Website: macys
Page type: customer-info-address
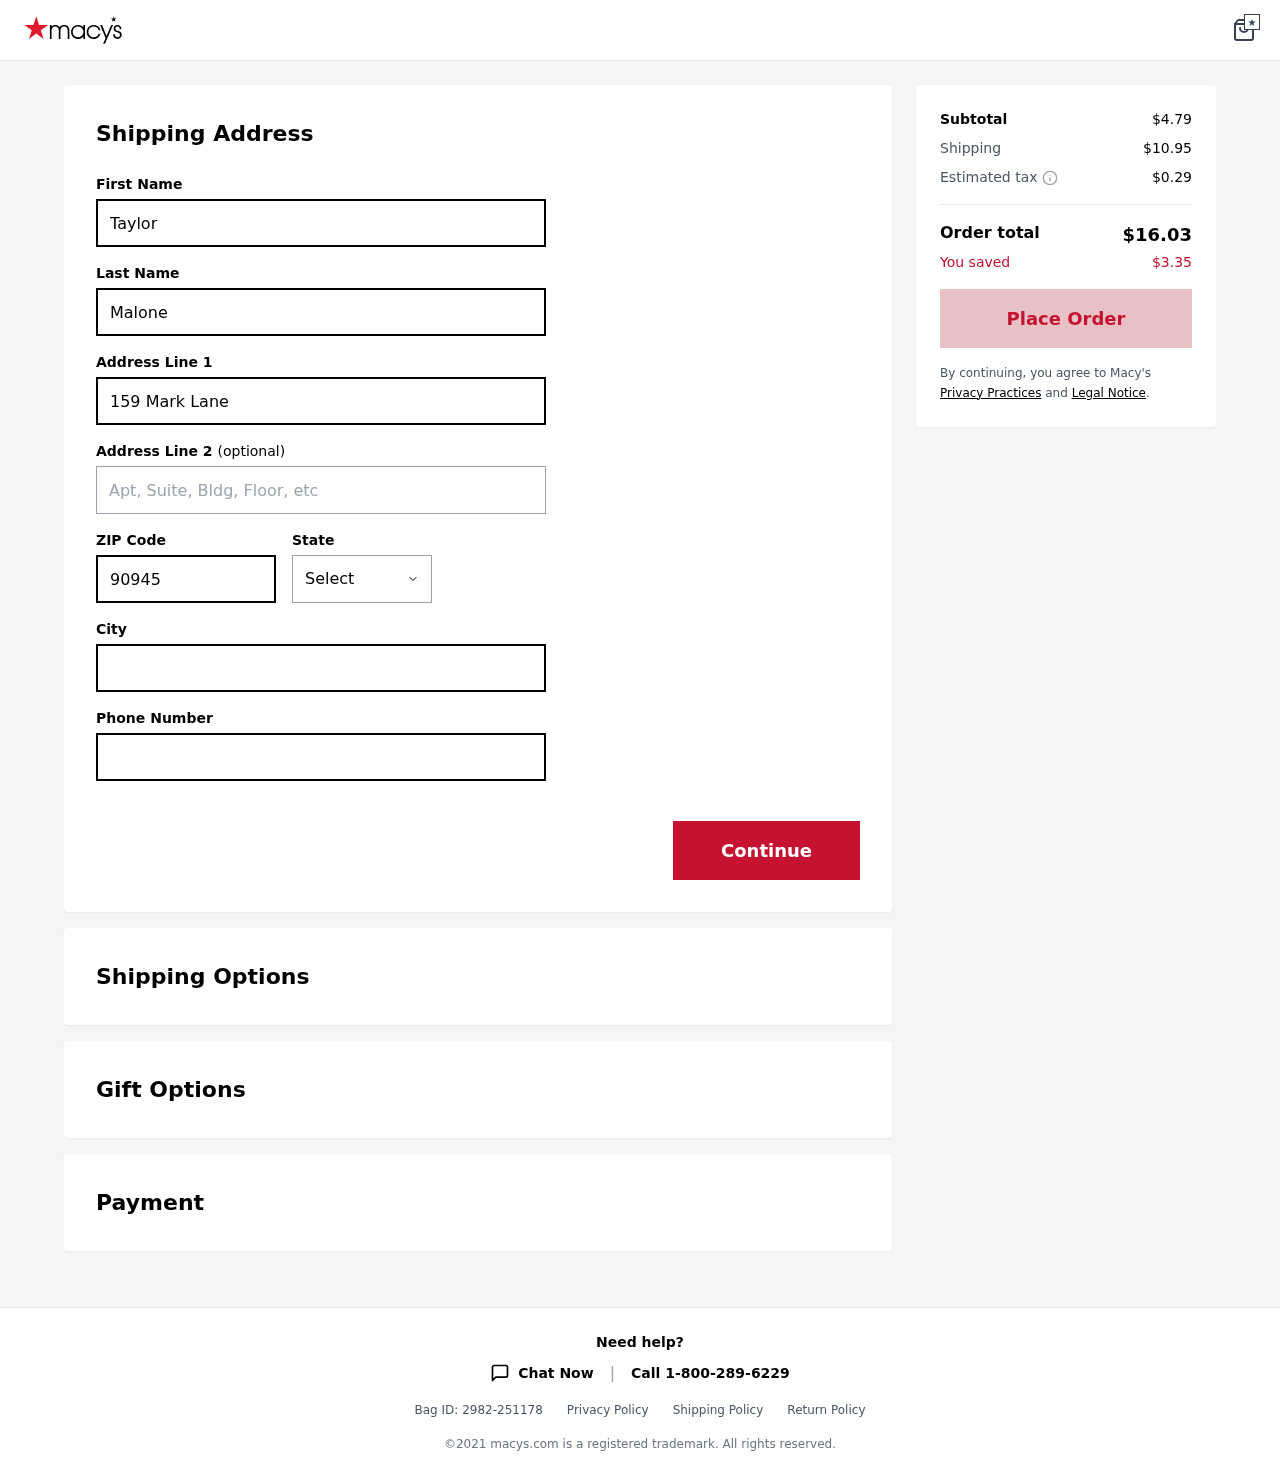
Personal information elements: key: PII_CITY
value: Johnstad
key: PII_FIRSTNAME
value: Taylor
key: PII_LASTNAME
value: Malone
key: PII_PHONE
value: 7674779201
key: PII_POSTCODE
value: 90945
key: PII_STATE
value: Nebraska
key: PII_STREET
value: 159 Mark Lane
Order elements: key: ORDER_SUBTOTAL
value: $4.79
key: ORDER_SHIPPING_COST
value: $10.95
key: ORDER_TAX
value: $0.29
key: ORDER_TOTAL
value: $16.03
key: ORDER_SAVINGS
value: $3.35